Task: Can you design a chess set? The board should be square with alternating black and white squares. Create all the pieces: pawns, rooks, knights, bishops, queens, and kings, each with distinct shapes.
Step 5455:
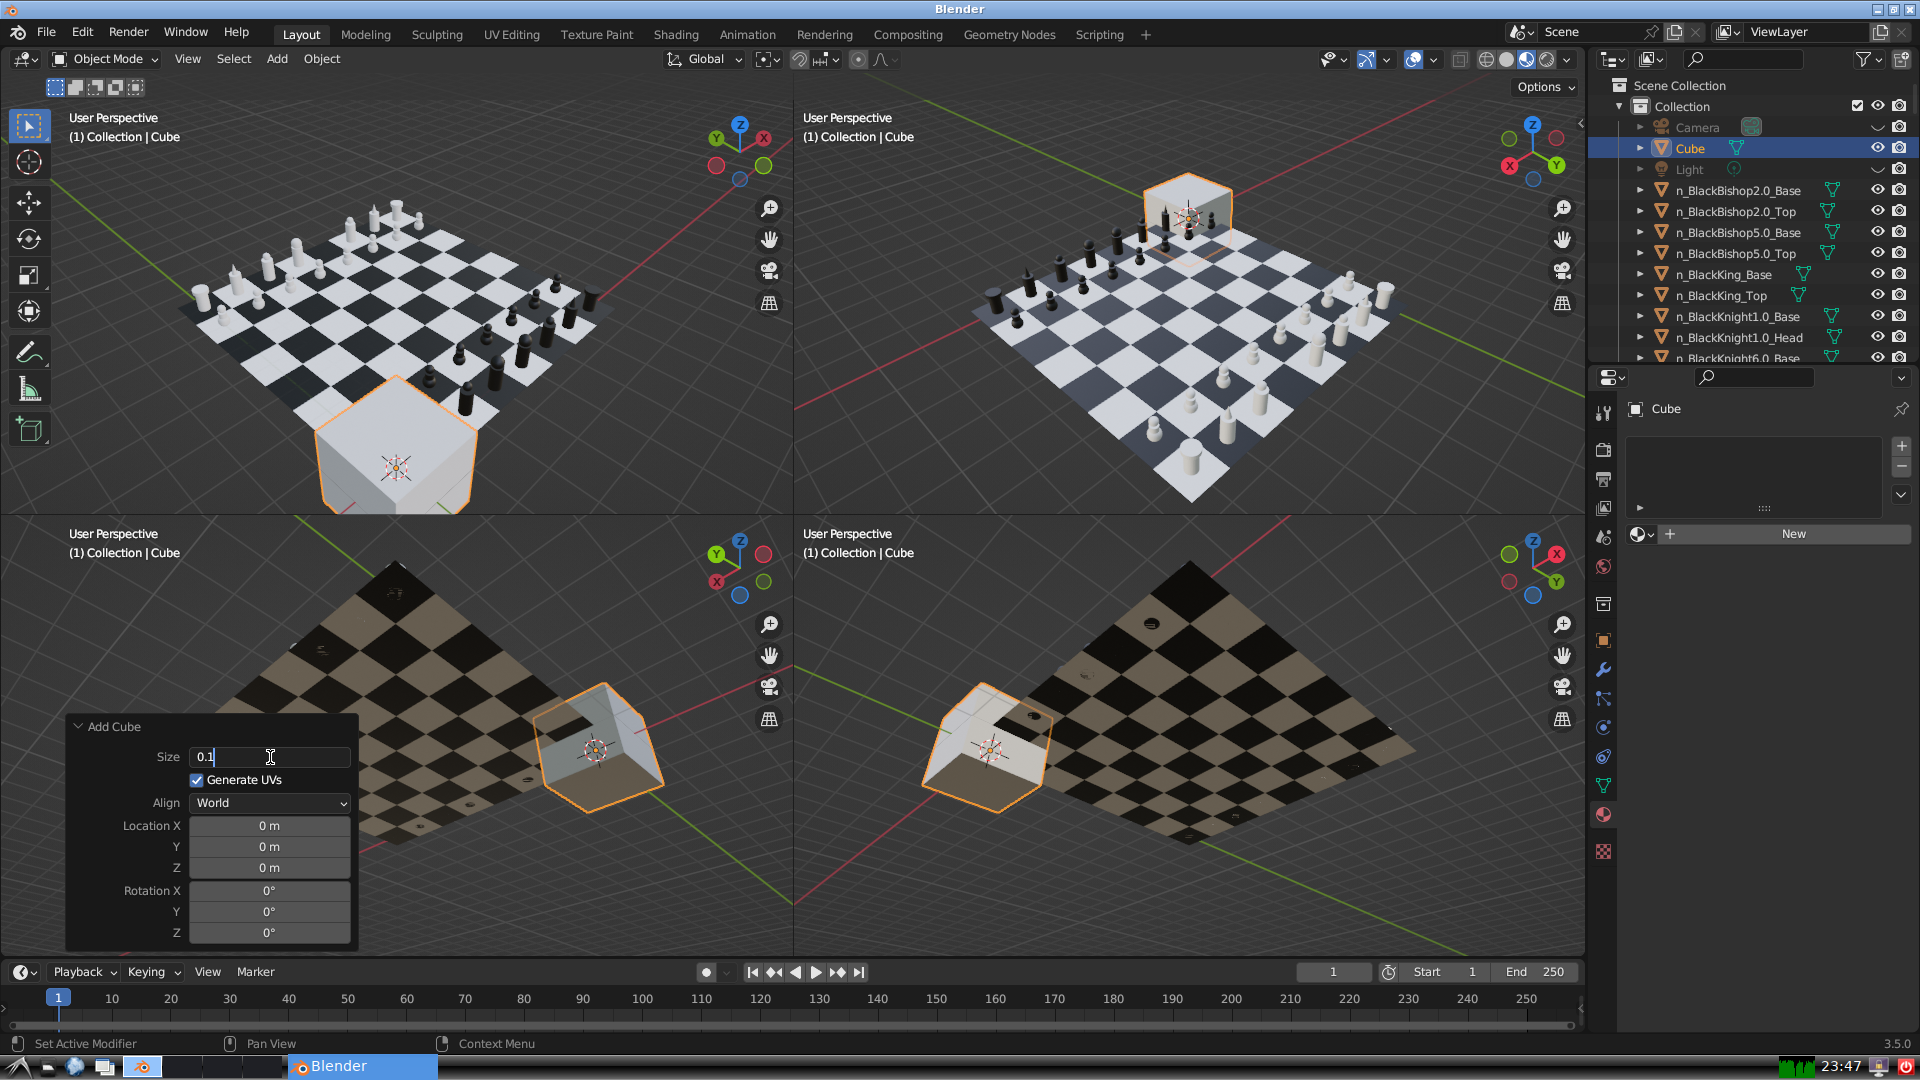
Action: {"key_press": ['Return']}